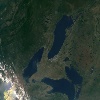
Label: land